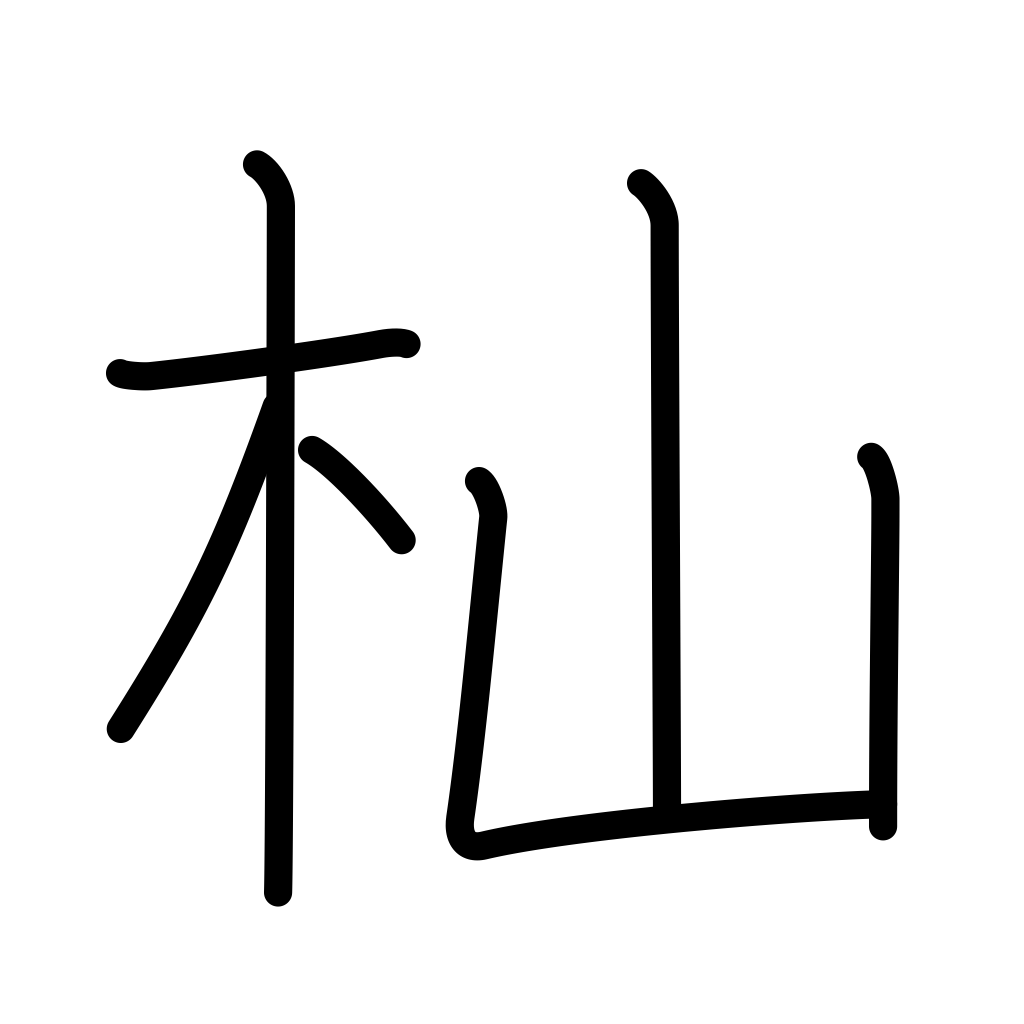
Meaning: timber, lumber, woodcutter